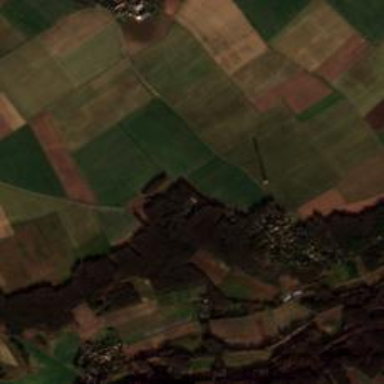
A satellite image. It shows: Farmland with rape crop.